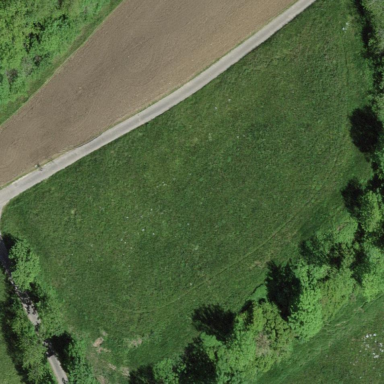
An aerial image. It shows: Beautiful meadow.